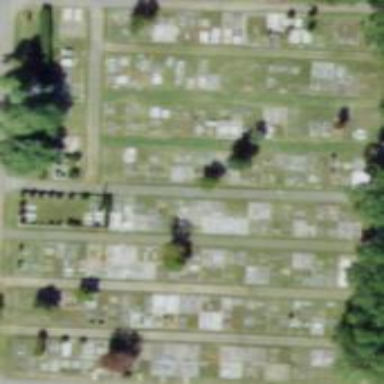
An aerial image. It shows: Cemetery.